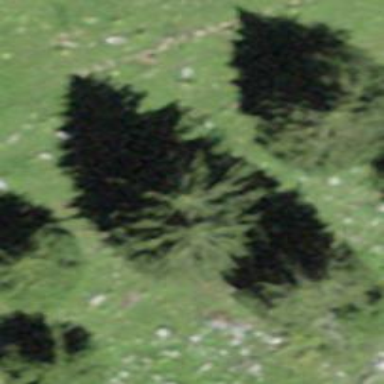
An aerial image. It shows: Needle-leaved tree in nature.